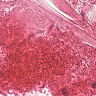
Metastatic tissue present: no